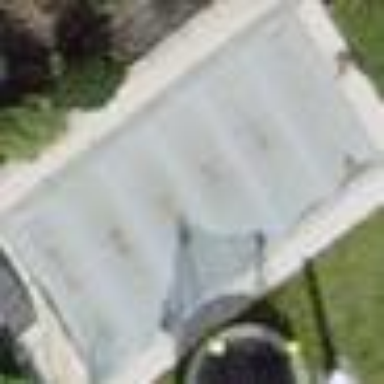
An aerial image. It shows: Swimming pool located in leisure land.